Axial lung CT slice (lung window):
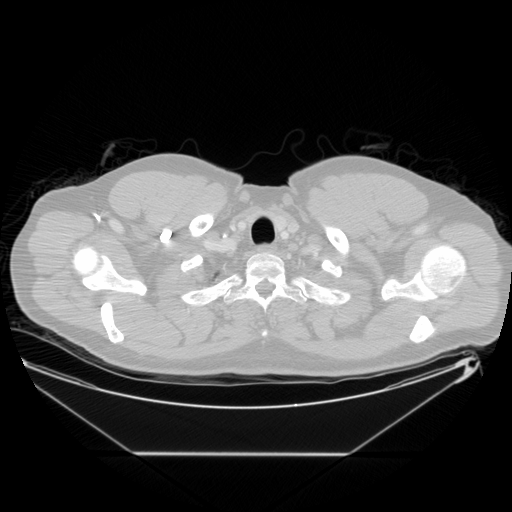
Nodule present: no